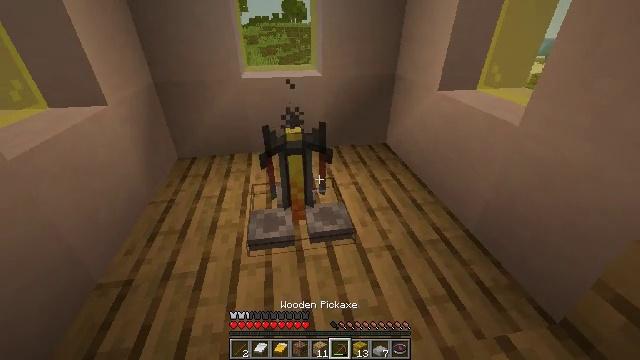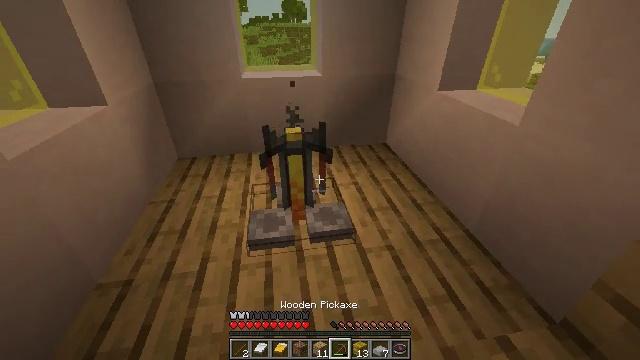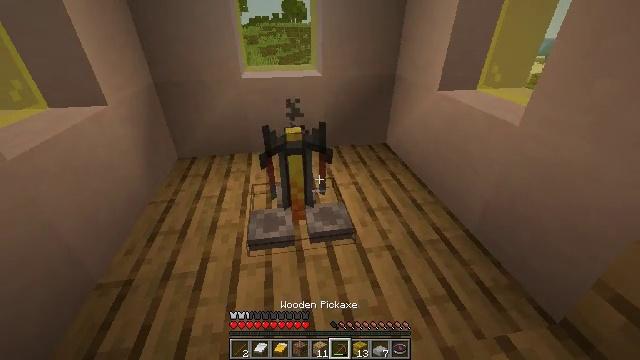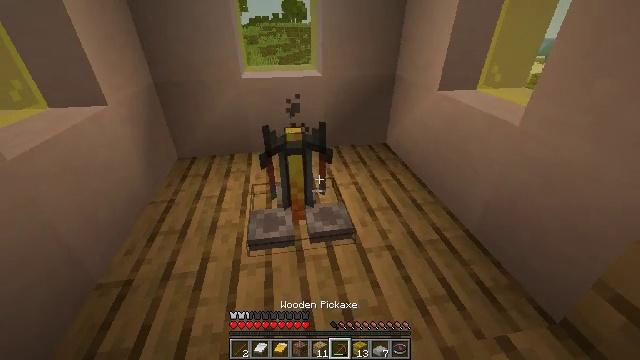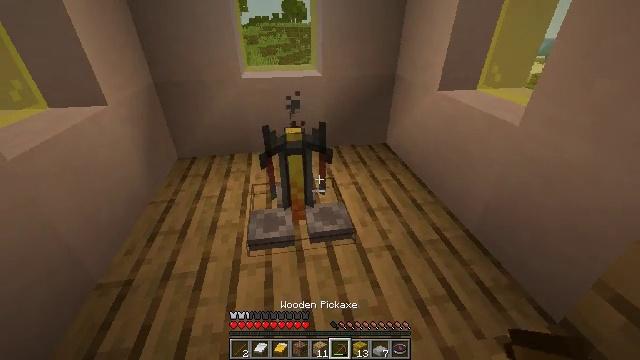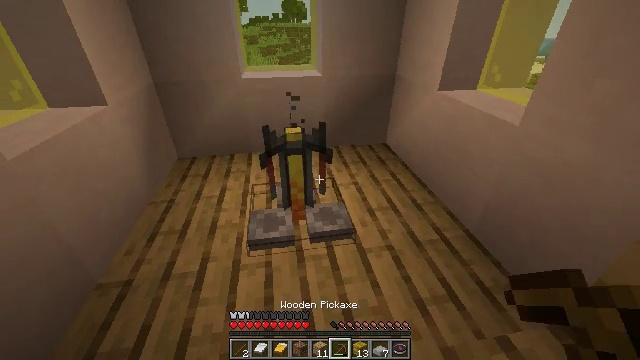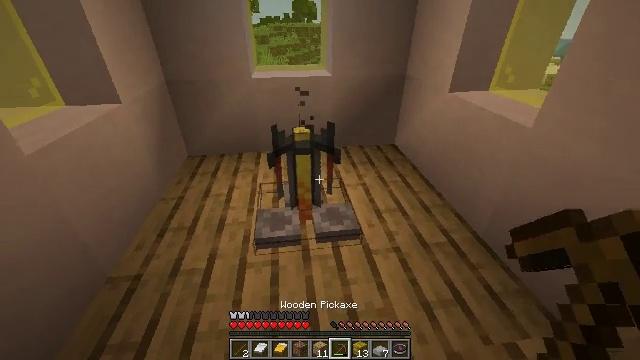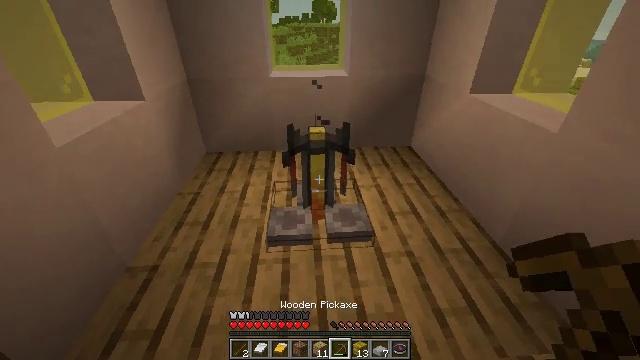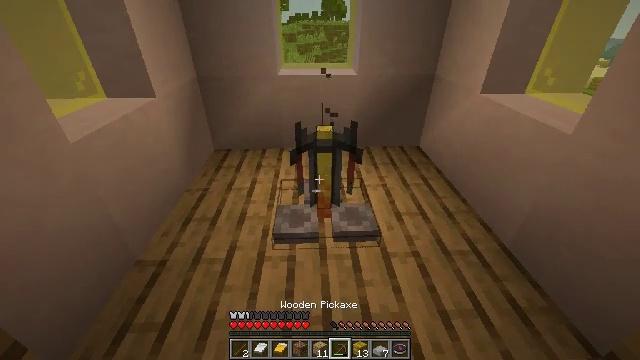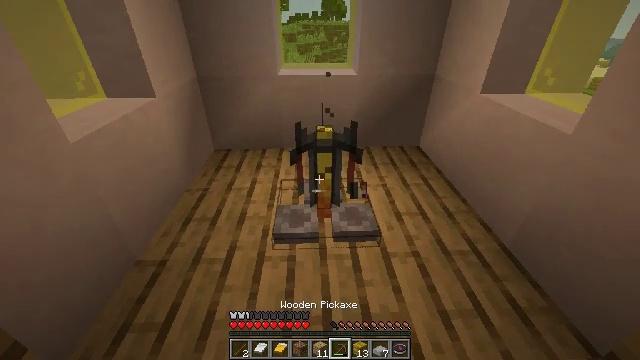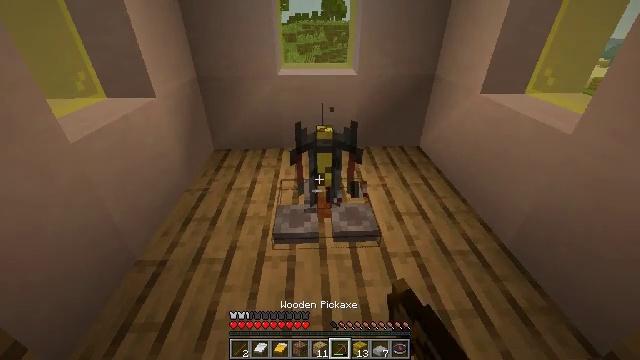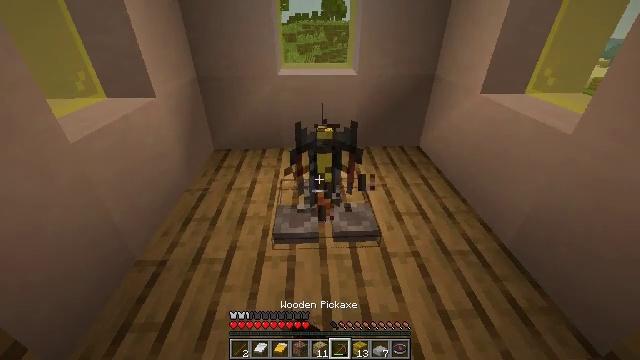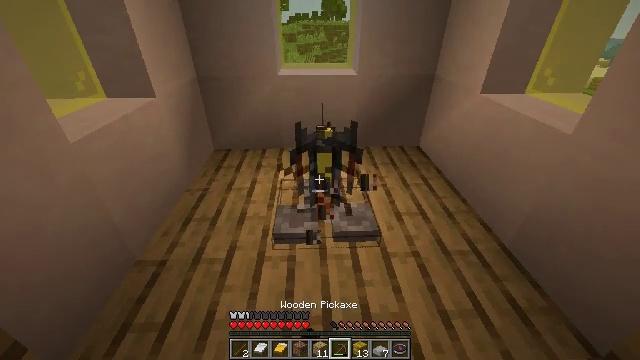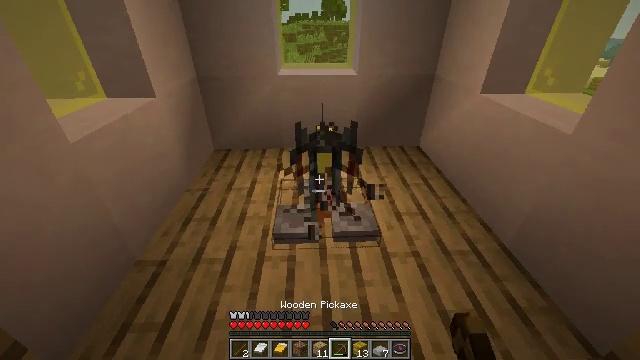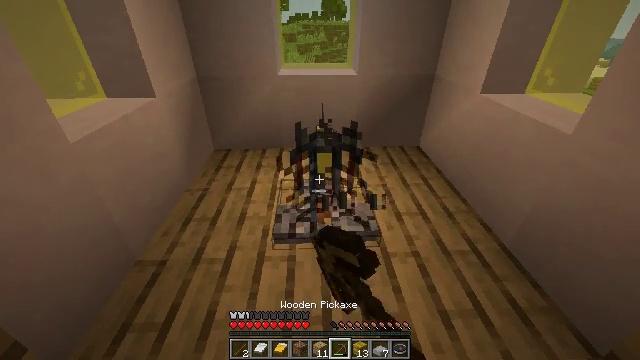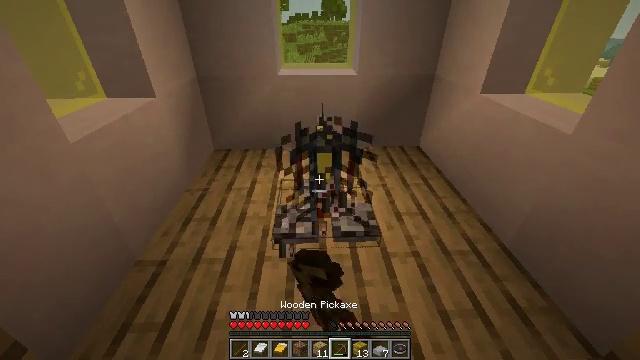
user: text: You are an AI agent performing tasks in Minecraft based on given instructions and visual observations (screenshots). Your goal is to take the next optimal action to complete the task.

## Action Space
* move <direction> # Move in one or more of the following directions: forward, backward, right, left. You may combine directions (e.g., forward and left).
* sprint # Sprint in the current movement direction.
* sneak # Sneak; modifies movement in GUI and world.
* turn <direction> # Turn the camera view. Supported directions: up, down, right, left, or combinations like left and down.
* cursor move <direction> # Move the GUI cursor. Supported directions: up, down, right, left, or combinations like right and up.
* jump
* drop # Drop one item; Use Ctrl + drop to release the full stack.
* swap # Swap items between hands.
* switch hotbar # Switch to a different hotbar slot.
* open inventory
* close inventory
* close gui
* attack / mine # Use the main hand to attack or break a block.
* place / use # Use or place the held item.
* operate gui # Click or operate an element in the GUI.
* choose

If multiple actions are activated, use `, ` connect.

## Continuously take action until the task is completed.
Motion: motion action
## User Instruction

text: Attack the brewing stand to gather it.
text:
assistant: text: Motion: no_op
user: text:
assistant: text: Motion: no_op
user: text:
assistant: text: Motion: no_op
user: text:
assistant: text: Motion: no_op
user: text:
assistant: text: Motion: no_op
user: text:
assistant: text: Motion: turn left
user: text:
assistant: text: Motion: turn left
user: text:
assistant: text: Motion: turn left
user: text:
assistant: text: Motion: attack / mine
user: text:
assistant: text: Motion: attack / mine
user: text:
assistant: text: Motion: attack / mine
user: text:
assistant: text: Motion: attack / mine
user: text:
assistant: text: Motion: attack / mine
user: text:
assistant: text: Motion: attack / mine
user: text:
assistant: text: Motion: attack / mine
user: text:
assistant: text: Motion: attack / mine
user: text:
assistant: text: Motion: attack / mine
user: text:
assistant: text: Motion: attack / mine
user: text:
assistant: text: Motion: attack / mine
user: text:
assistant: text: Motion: attack / mine
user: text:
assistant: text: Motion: attack / mine
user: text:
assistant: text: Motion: attack / mine